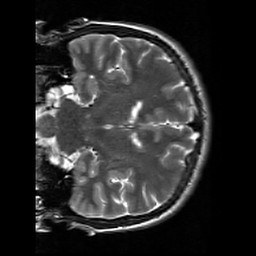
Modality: T2w
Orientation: coronal
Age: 20
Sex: male
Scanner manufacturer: siemens
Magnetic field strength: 3 T
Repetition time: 7 s
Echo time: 0.09 s